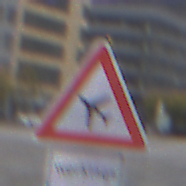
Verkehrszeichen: FlugbetriebRechts
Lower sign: ZeitangabenMitBeschraenkungAufWochentage1
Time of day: Midday
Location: Outdoor (Urban)
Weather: Overcast
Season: NotSpecified
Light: Natural